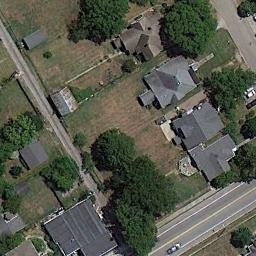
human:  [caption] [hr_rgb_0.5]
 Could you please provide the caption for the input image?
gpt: There are many buildings in medium residential area .

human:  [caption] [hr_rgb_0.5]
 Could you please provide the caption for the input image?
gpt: The medium residential area has some houses of different sizes and trees on the grass .

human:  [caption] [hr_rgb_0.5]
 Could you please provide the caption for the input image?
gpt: There aren't many houses in the mid-sized area .

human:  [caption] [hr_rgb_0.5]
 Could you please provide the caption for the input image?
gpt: The medium residential is on the grass next to the road .

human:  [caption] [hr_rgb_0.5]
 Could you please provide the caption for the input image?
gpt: There are some black buildings and green trees on the medium residential area .